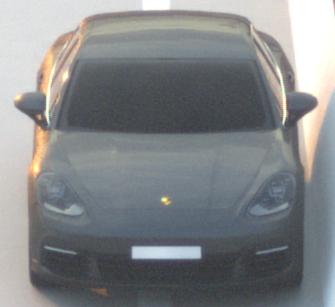
Make: Porsche
Model: Panamera
Detailed model: Panamera (971)
Model produced from: 2016/11
Model produced until: 2018/08
Doors: 5
Color: gray
Road condition: dry road
Daytime: sunrise or sunset
Contrast: medium contrast